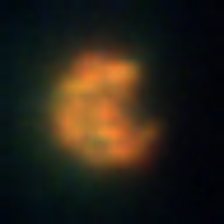
Taxon: NanoPlankton
Group: Other